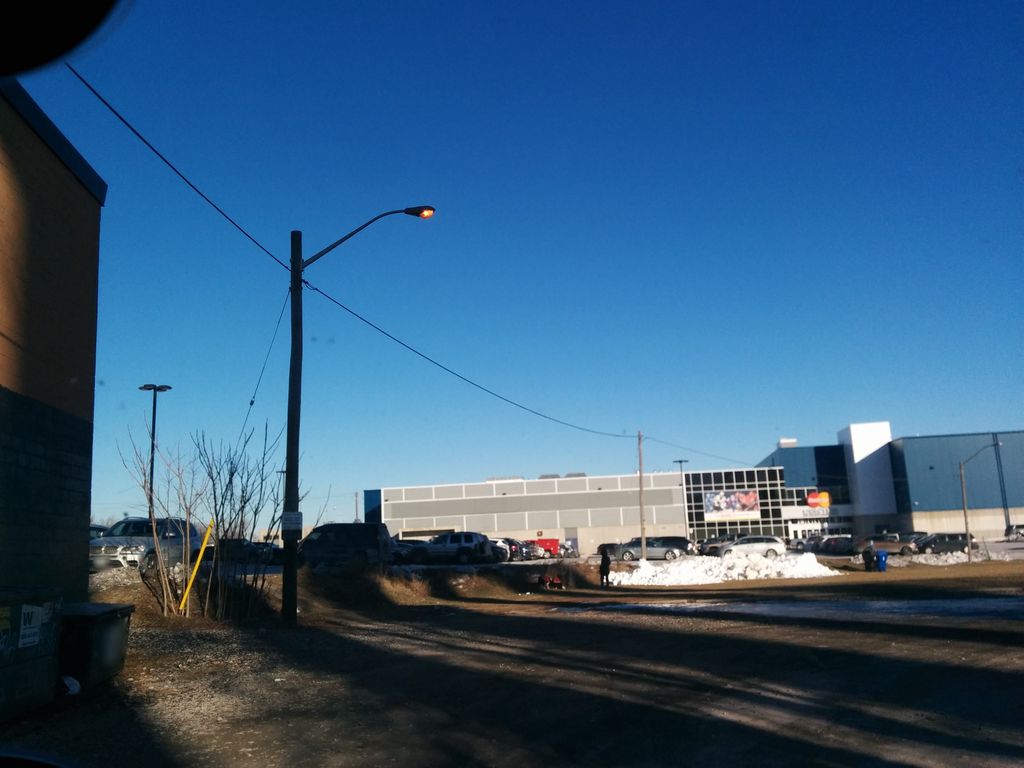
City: toronto